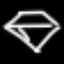
Label: diamond